Interaction volume radius: 5 \u00c5
Interaction volume height: 30 \u00c5
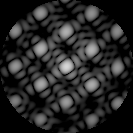
Disorder parameter: 0.1511